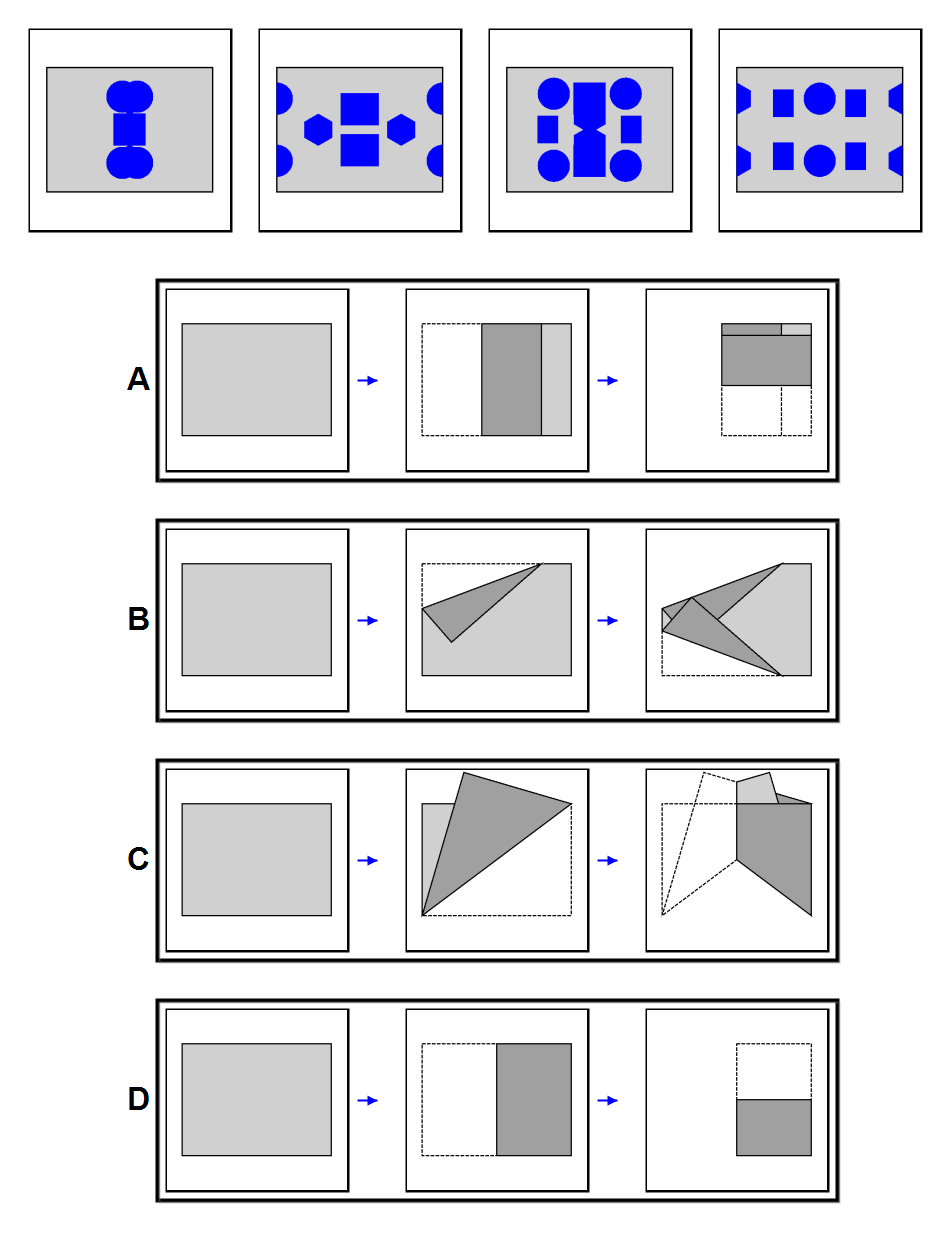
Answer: D